Field crop: maize
Growth stage: 2
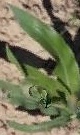
Species: maize